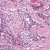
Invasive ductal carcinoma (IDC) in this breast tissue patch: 1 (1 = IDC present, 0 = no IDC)